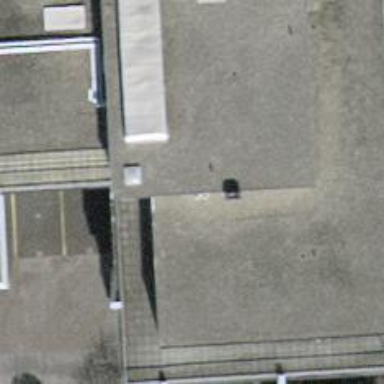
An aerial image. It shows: School.